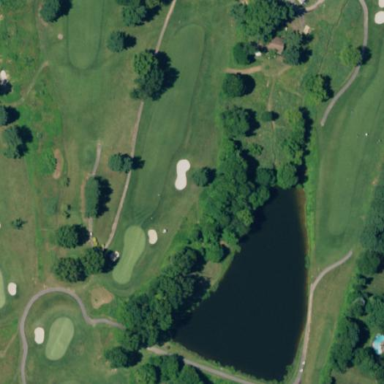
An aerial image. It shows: Water hazard in golf course. The hazard is natural water feature.